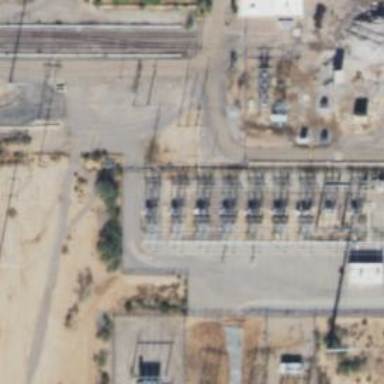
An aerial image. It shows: Power tower.